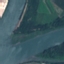
Land use / land cover class: River